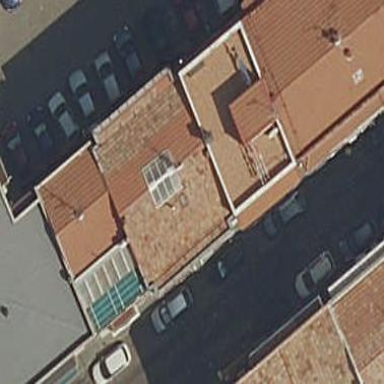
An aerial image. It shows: View of apartment building.